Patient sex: M
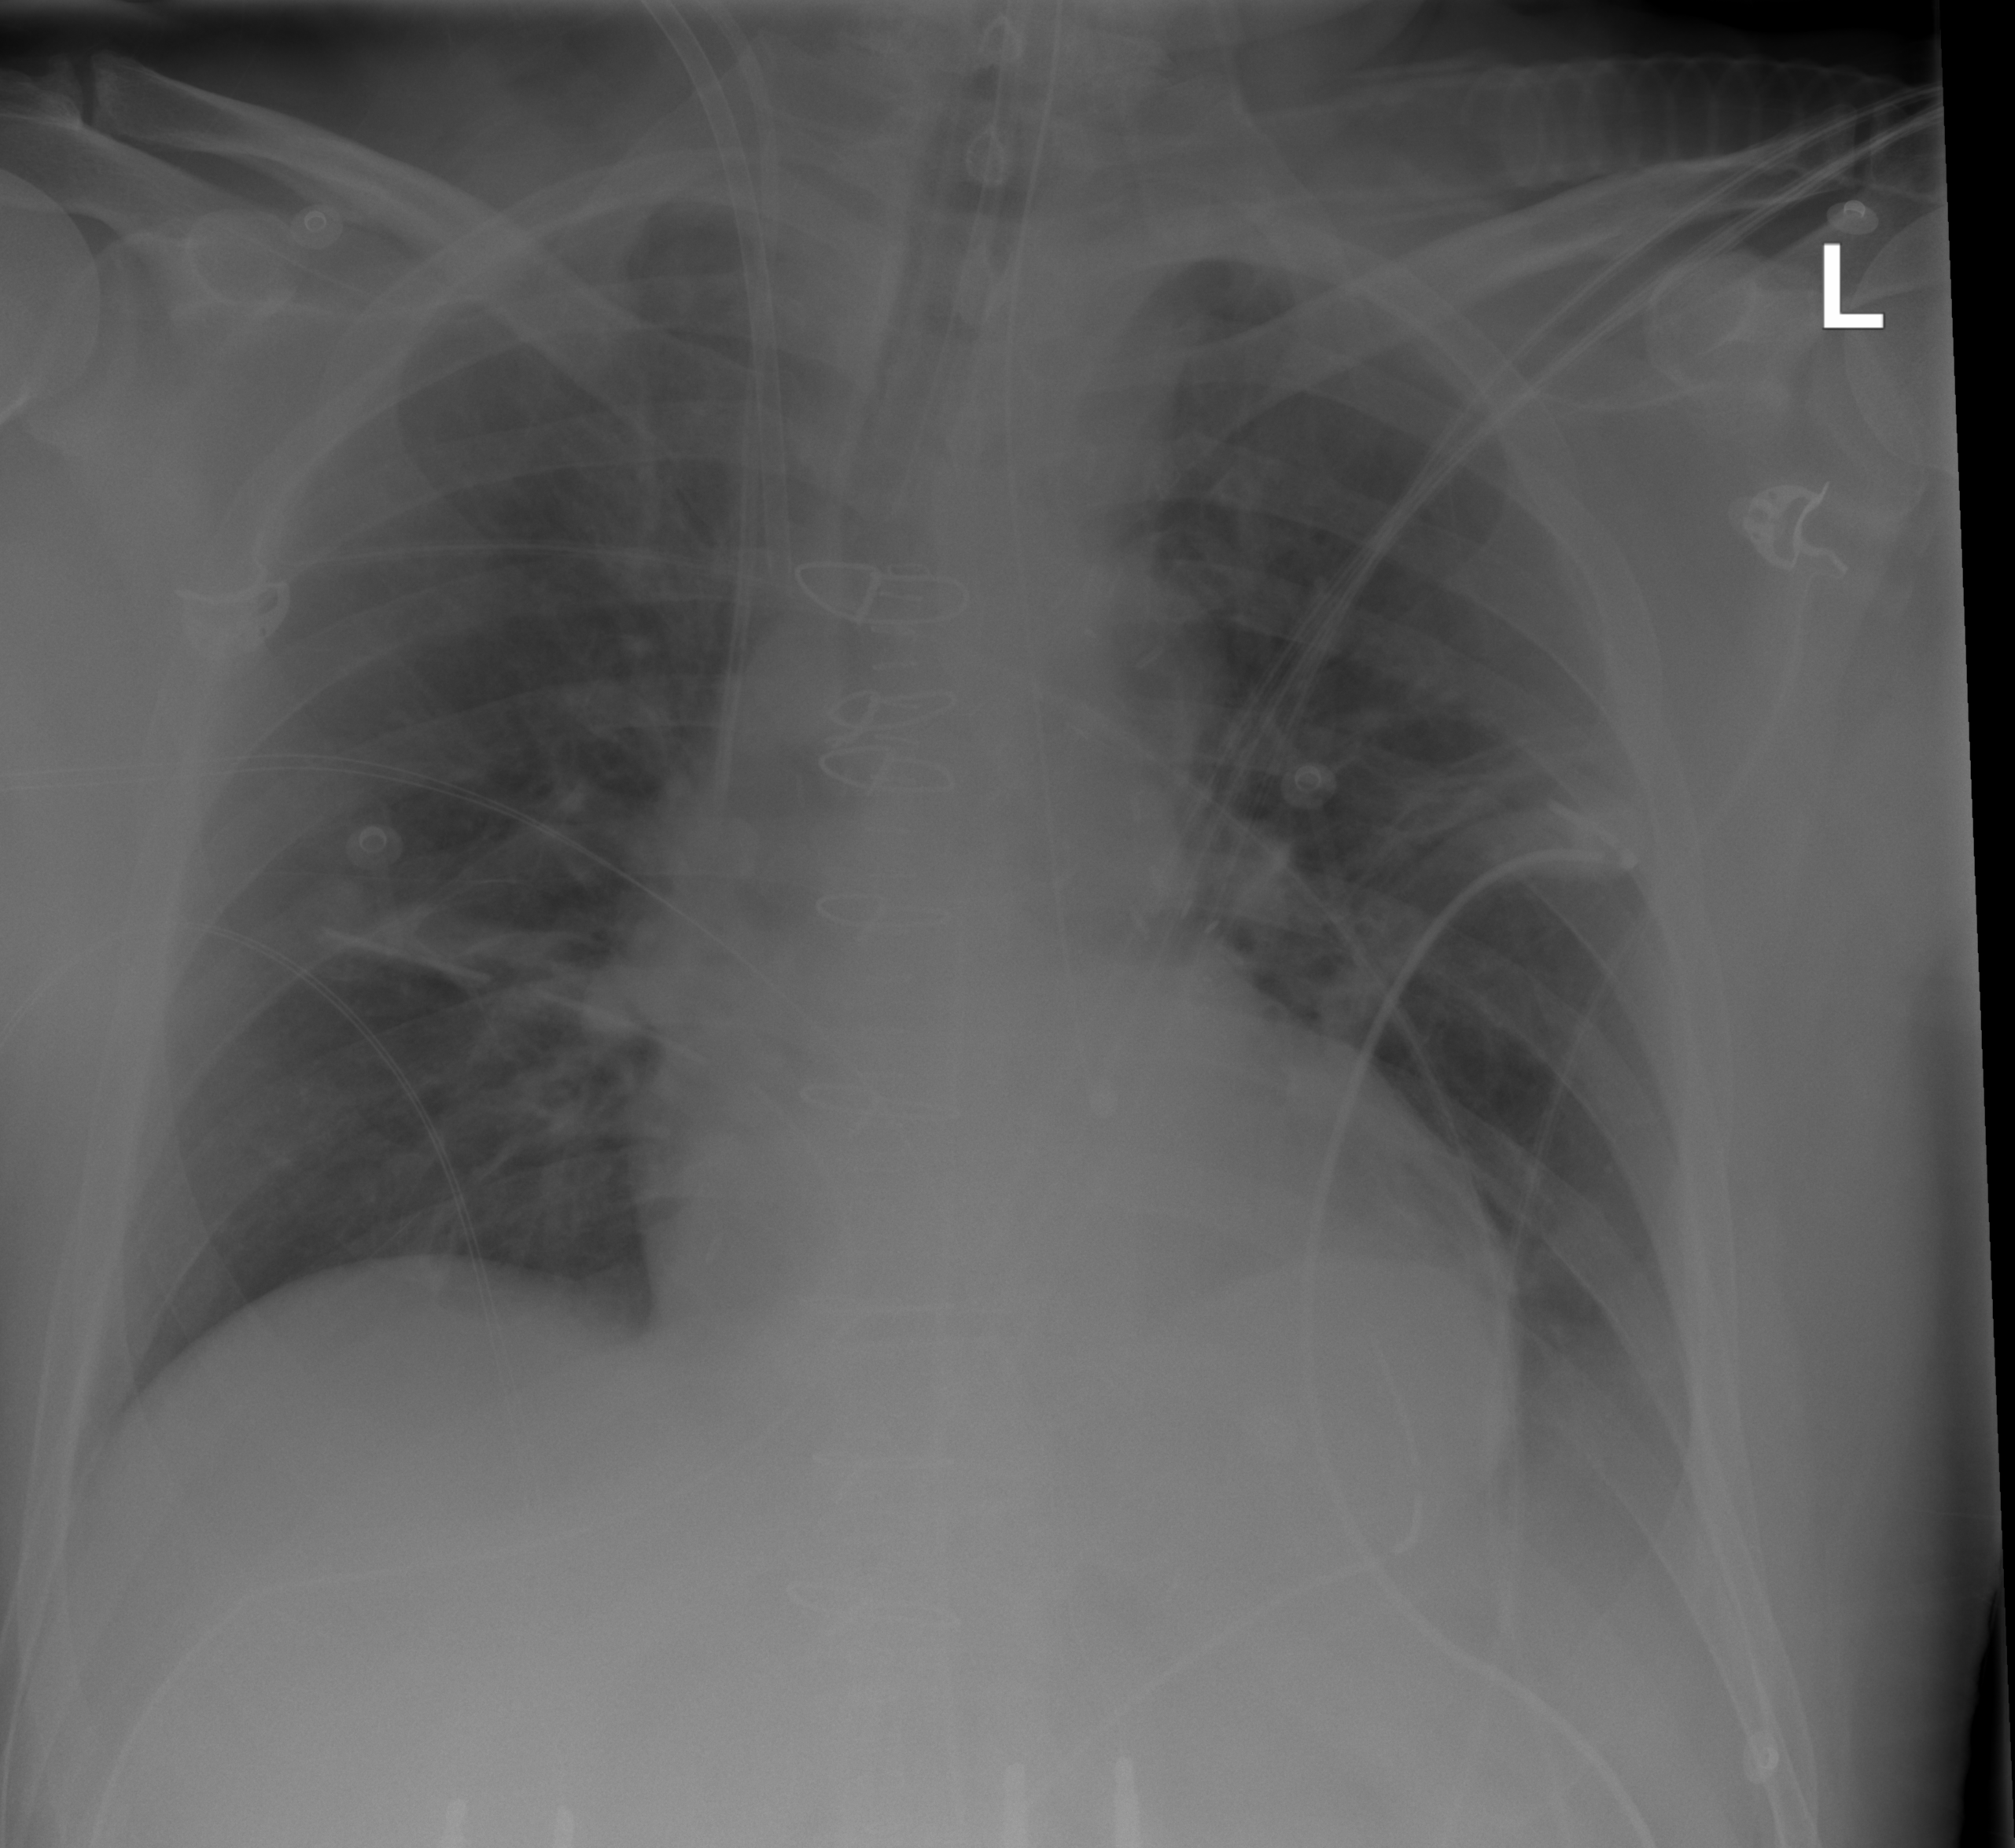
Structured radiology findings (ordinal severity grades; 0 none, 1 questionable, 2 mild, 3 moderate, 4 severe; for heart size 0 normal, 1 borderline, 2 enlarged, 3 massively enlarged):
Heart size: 1
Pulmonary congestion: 0
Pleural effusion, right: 0
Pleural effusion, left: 2
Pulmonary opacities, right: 0
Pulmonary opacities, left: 0
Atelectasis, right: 2
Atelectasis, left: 2